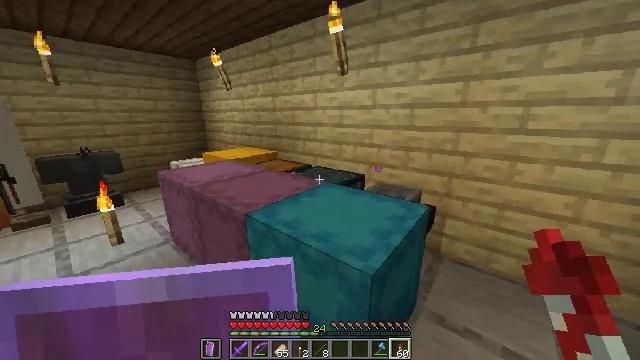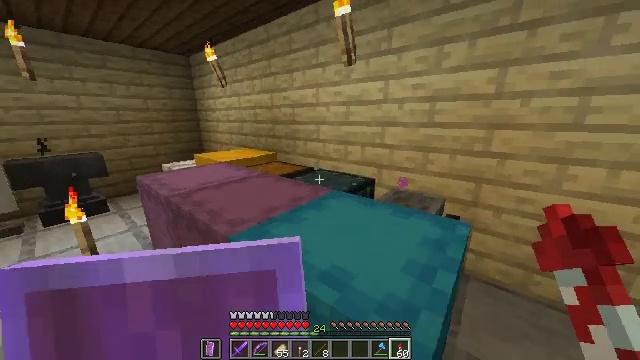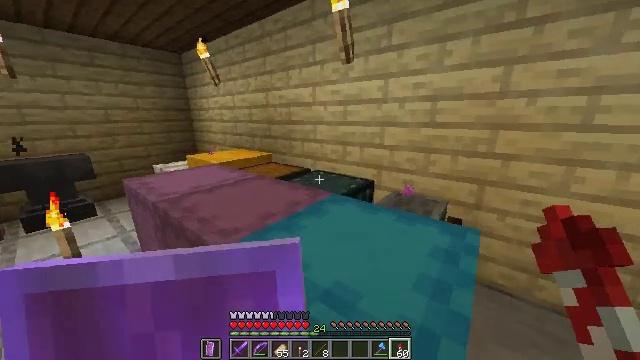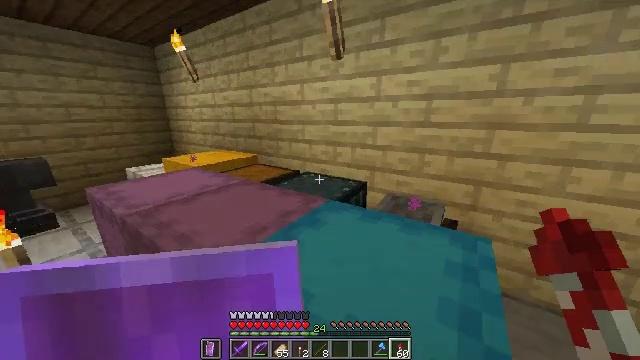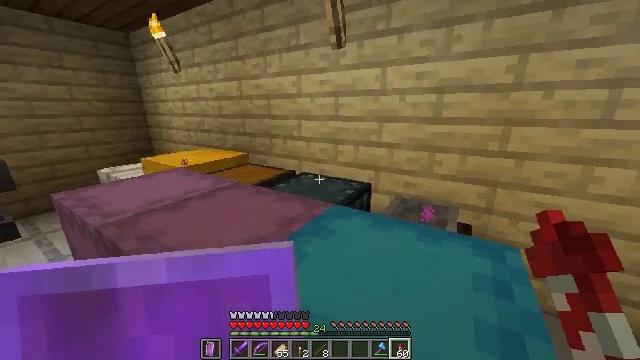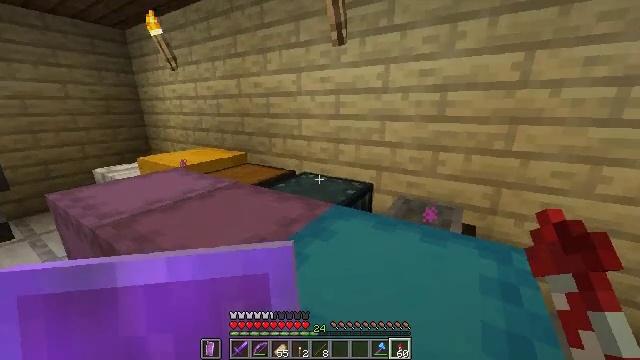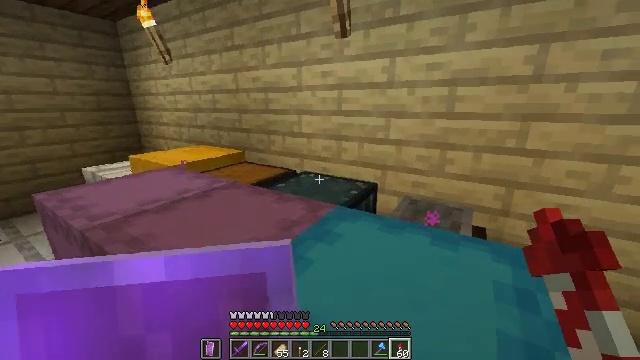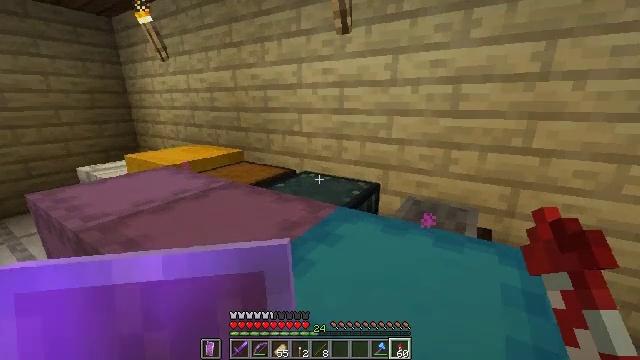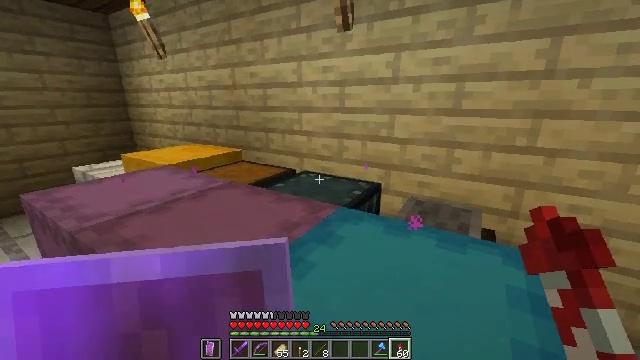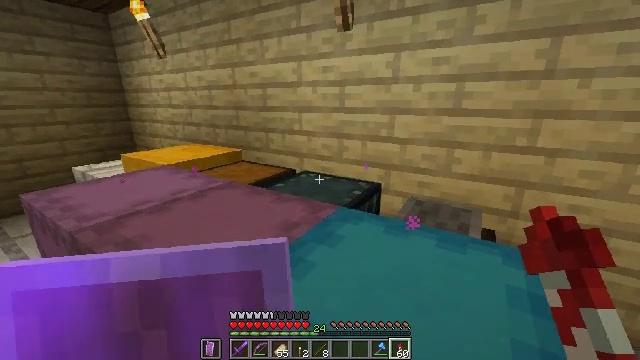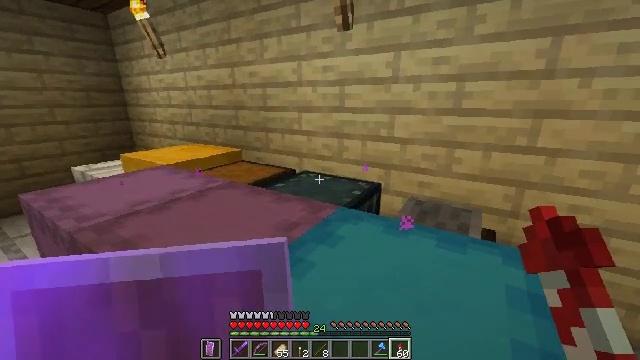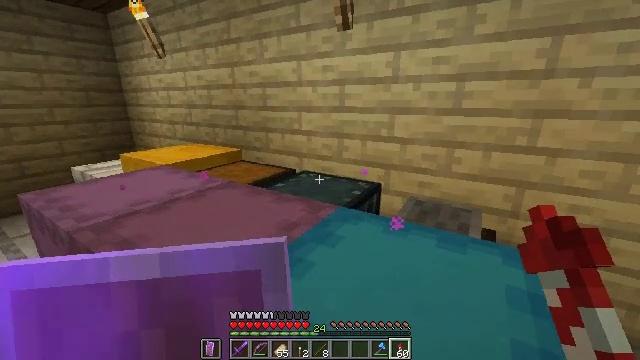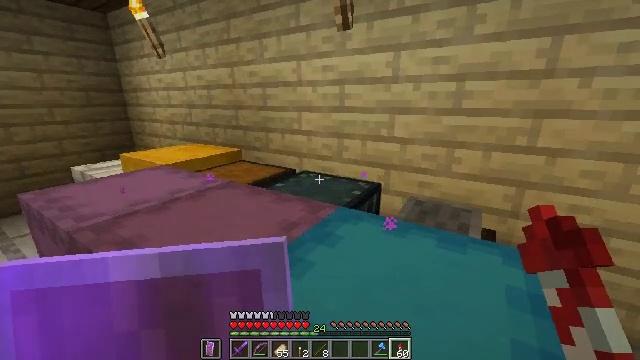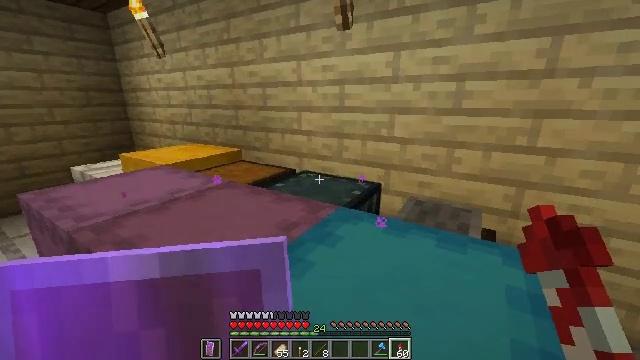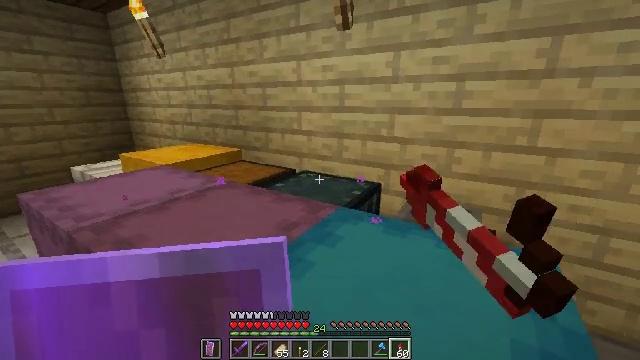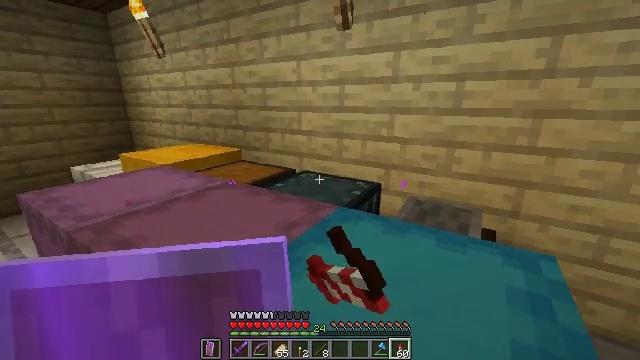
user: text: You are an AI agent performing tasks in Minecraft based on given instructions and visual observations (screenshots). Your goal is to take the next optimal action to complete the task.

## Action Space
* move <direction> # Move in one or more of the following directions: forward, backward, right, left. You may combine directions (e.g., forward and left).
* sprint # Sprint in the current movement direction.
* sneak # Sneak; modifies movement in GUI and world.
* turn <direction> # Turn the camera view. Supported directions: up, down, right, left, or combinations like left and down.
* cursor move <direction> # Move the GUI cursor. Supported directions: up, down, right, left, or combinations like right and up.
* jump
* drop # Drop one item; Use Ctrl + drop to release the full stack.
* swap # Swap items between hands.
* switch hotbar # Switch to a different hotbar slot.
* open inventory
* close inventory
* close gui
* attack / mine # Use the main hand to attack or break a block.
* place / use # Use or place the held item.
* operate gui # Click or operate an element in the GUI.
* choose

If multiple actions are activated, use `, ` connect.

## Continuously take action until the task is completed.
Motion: motion action
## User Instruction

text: Break the blackstone block.
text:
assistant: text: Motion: move forward, sprint
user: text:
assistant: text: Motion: move forward, turn right
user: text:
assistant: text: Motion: turn right
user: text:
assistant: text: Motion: turn right
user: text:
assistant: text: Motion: no_op
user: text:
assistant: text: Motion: no_op
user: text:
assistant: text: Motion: no_op
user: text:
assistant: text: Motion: no_op
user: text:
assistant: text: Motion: no_op
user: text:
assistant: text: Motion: no_op
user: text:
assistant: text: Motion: no_op
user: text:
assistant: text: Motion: no_op
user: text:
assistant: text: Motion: use / place
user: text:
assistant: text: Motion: use / place
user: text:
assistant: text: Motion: use / place
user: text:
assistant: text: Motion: no_op
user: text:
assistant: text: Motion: no_op
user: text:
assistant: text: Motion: no_op
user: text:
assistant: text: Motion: no_op
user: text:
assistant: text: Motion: no_op
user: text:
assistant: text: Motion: no_op
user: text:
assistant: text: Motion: no_op
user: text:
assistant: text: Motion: no_op
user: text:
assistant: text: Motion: no_op
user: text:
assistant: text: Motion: no_op
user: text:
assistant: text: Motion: no_op
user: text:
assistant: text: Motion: no_op
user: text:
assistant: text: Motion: turn left and up
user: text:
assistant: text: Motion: no_op
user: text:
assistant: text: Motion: sneak